Question: I'm trying to display a WPF 'Path'-Object with the following requirements:
1. I want to have the Path itself displayed in a specific color and a specific thickness.
2. I want to color the outline of the Path with another color and thickness
(in real life the figure is more complex, with curves etc.):

Is there any way to achieve this effect in WPF?
I tried to overlay two separate Path (red Path on top of blue Path), but the result does not look very smooth, especially when you have rounded corners.
I also tried using a 'DropShadowEffect', but couldn't get a clear outline like in the example.
Any idea?
Thanks!
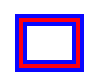
Answer:
created by
'''
<Canvas>
<Canvas.Resources>
<Geometry x:Key="pathData">M100,100 L200,100 200,150 A1,1 0 0 1 100,150 Z</Geometry>
</Canvas.Resources>
<Path Stroke="Blue" StrokeThickness="15" StrokeLineJoin="Round"
Data="{StaticResource pathData}"/>
<Path Stroke="Red" StrokeThickness="6" StrokeLineJoin="Round"
Data="{StaticResource pathData}"/>
</Canvas>
'''